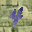
Label: 4